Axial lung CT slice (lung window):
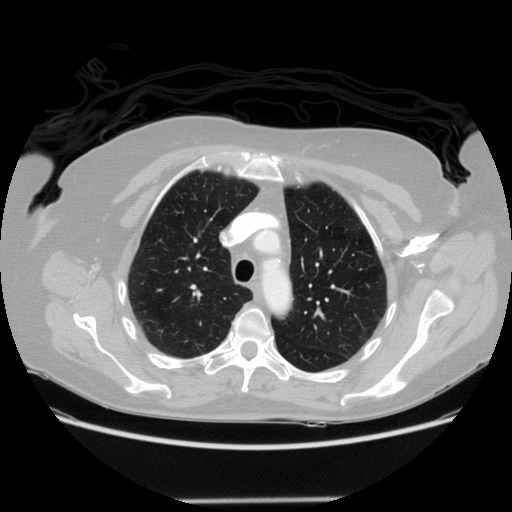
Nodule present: no